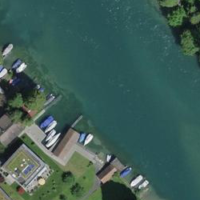
EUNIS habitat code: 15
Species observed at this site:
Cardamine pratensis